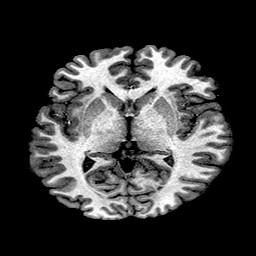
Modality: T1w
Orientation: coronal
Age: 23
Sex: male
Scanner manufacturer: ge
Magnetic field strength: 3 T
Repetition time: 7.66 s
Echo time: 0.003476 s